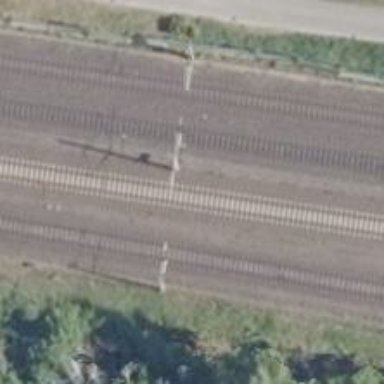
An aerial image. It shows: Milestone along the railway with catenary mast.